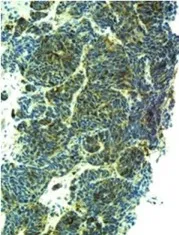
Positive immunohistochemical stains and Ki-67 proliferation index of liver biopsy sample (20x magnification). (A) Neuron-specific enolase.
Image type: pathology (immunostaining)